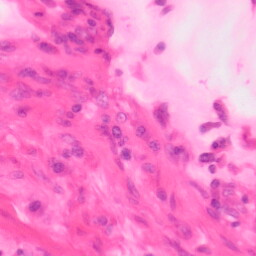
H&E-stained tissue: Colon